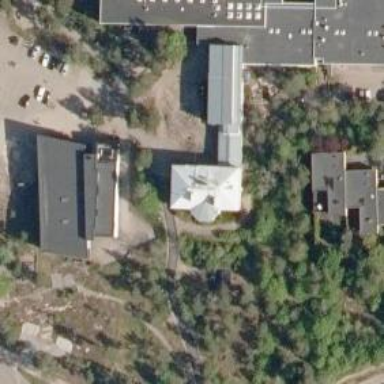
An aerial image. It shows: School building.